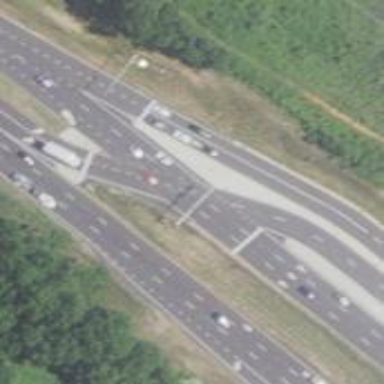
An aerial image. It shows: Trunk link road with asphalt surface.